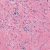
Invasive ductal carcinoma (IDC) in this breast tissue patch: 0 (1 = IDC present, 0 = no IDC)